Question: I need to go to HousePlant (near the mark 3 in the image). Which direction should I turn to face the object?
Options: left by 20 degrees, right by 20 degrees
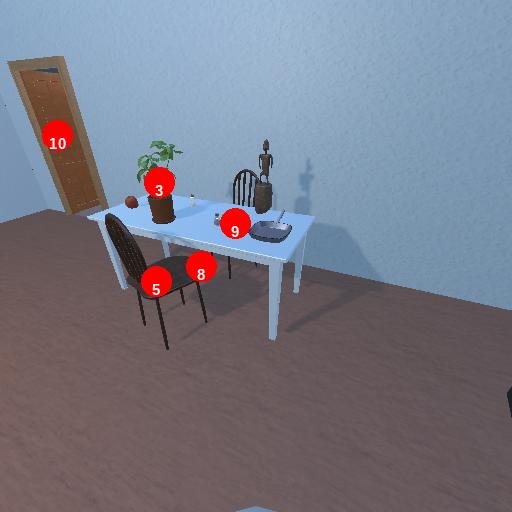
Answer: left by 20 degrees